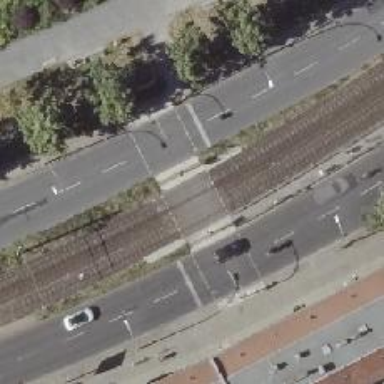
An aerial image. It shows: Tram crossing with traffic signals.